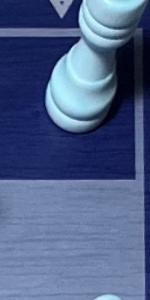
Label: Empty